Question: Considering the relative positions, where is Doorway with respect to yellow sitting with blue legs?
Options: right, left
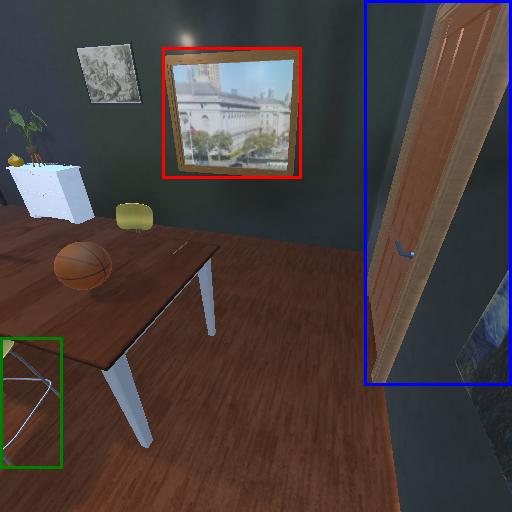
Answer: right